Chest X-ray:
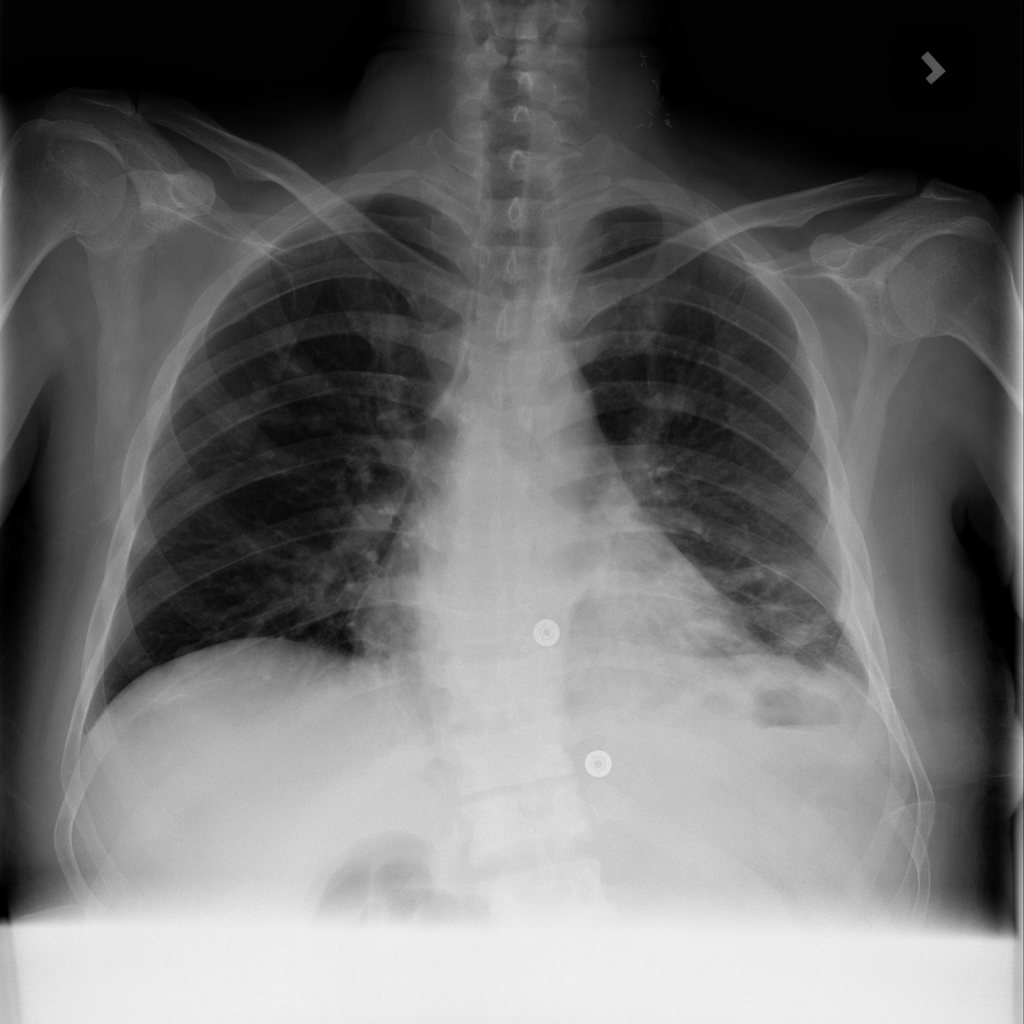
Findings: Consolidation, Diffuse Nodule, Effusion
No abnormal finding: no